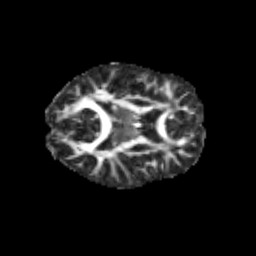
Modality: FA
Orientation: axial
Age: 11
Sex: female
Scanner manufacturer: siemens
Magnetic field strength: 3 T
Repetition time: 3.8 s
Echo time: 0.07 s